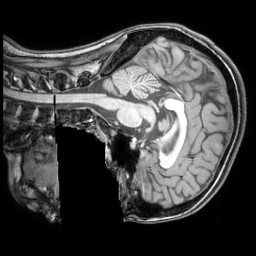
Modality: T1w
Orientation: sagittal
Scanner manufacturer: philips
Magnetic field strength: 3 T
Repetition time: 0.008096 s
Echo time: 0.003709 s